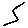
Label: zigzag